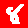
Digit: 8